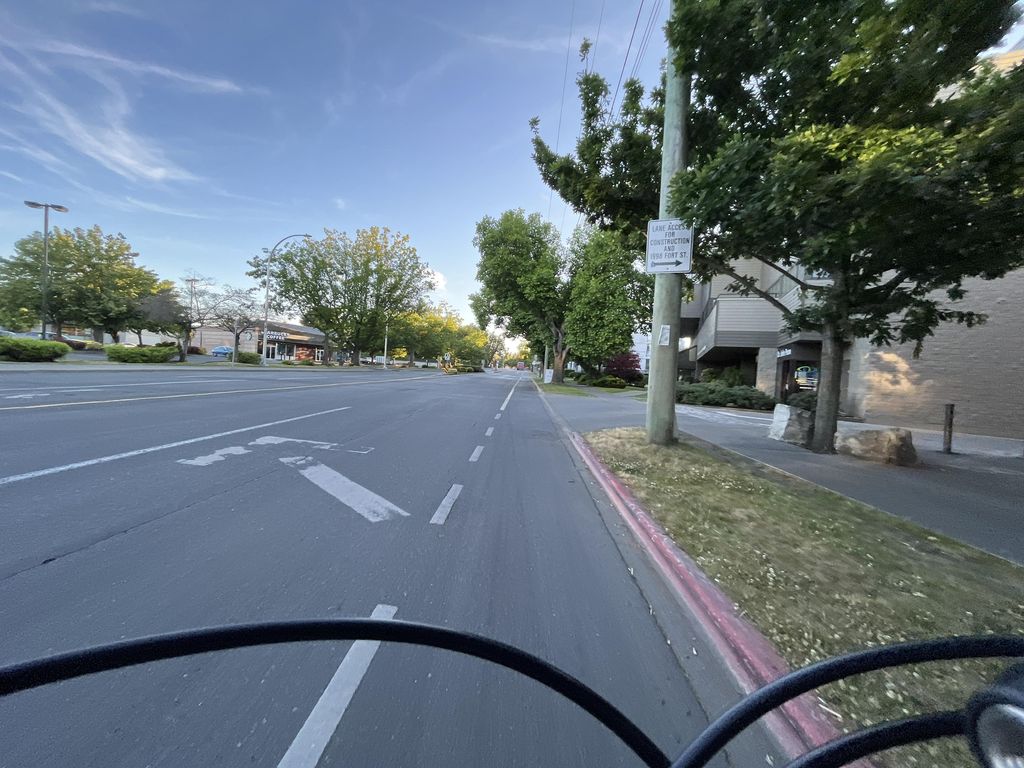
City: victoria